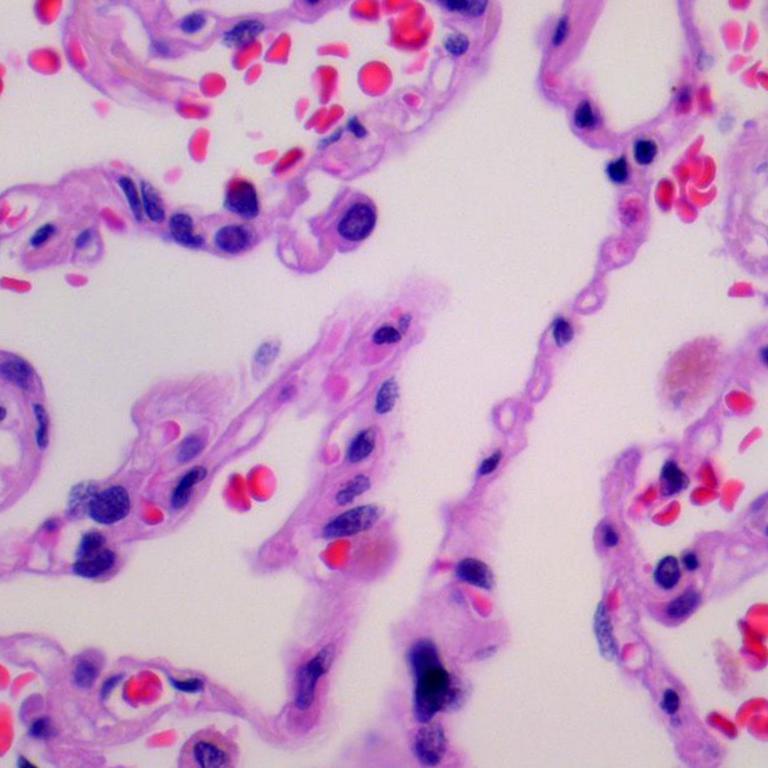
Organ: lung
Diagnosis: benign